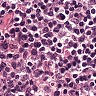
Metastatic tissue present: no